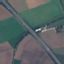
Label: Highway